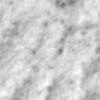
Label: no_change